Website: bh-photo
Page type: cart
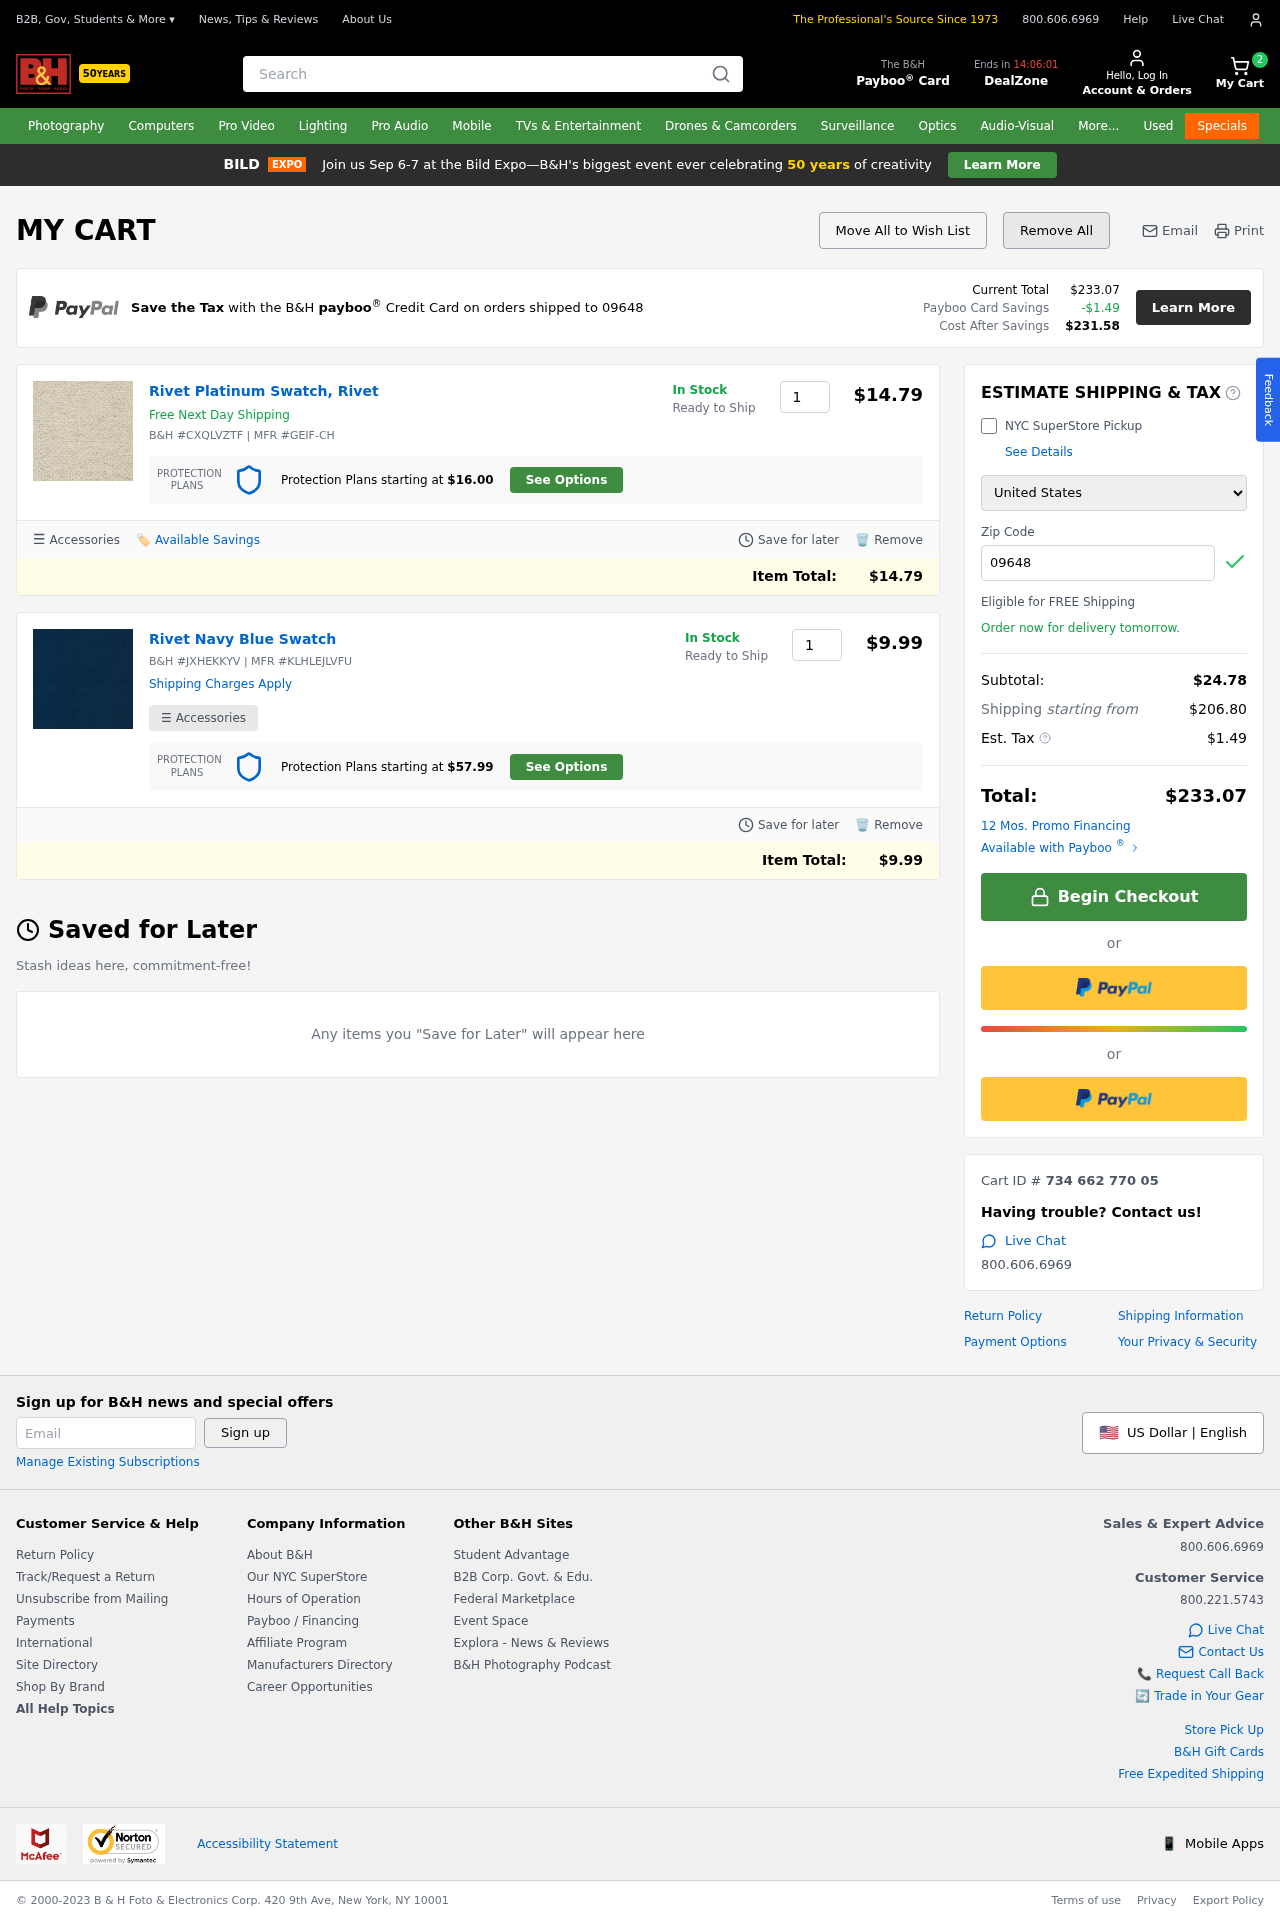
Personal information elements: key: PII_COUNTRY
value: United States
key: PII_POSTCODE
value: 09648
Product elements: key: PRODUCT1_NAME
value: Rivet Platinum Swatch, Rivet
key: PRODUCT1_PRICE
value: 14.79
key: PRODUCT1_QUANTITY
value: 1
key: PRODUCT2_NAME
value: Rivet Navy Blue Swatch
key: PRODUCT2_PRICE
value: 9.99
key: PRODUCT2_QUANTITY
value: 1
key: PRODUCT1_ITEM_TOTAL
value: $14.79
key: PRODUCT2_ITEM_TOTAL
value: $9.99
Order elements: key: ORDER_NUM_ITEMS
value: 2
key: ORDER_TOTAL
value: $233.07
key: ORDER_TAX
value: -$1.49
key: ORDER_TAX
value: $1.49
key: ORDER_TOTAL_AFTER_SAVINGS
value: $231.58
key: ORDER_SUBTOTAL
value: $24.78
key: ORDER_SHIPPING_COST
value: $206.80
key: ORDER_ID
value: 734 662 770 05
Search elements: key: HEADER_SEARCH
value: Search